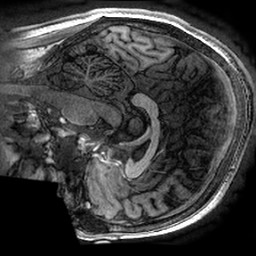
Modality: T1w
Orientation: sagittal
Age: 30
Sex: female
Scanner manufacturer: ge
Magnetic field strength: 3 T
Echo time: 0.002736 s